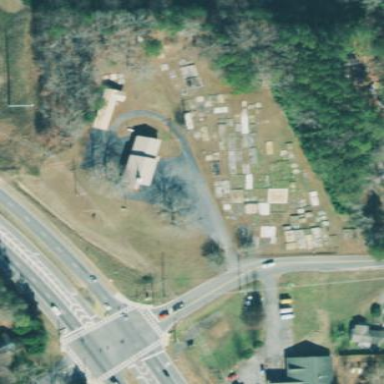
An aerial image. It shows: Cemetery.